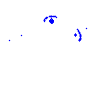
Particle: electron